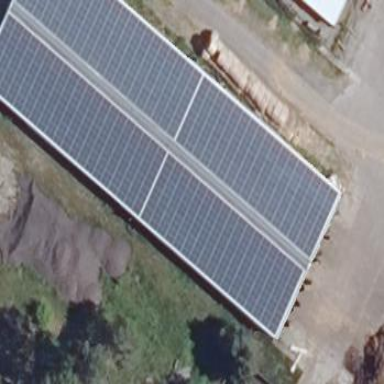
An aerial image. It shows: Small solar photovoltaic panel generator at farm auxiliary building.